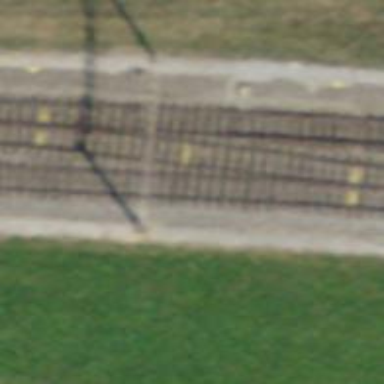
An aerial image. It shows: Single railway track with electrification through contact line.